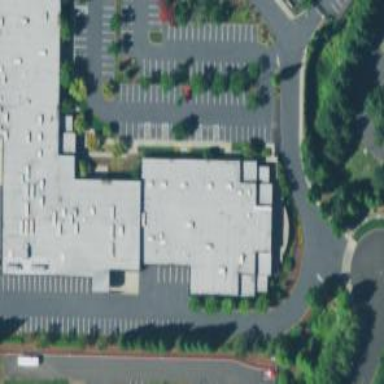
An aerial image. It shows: Parking space is available.